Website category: auto
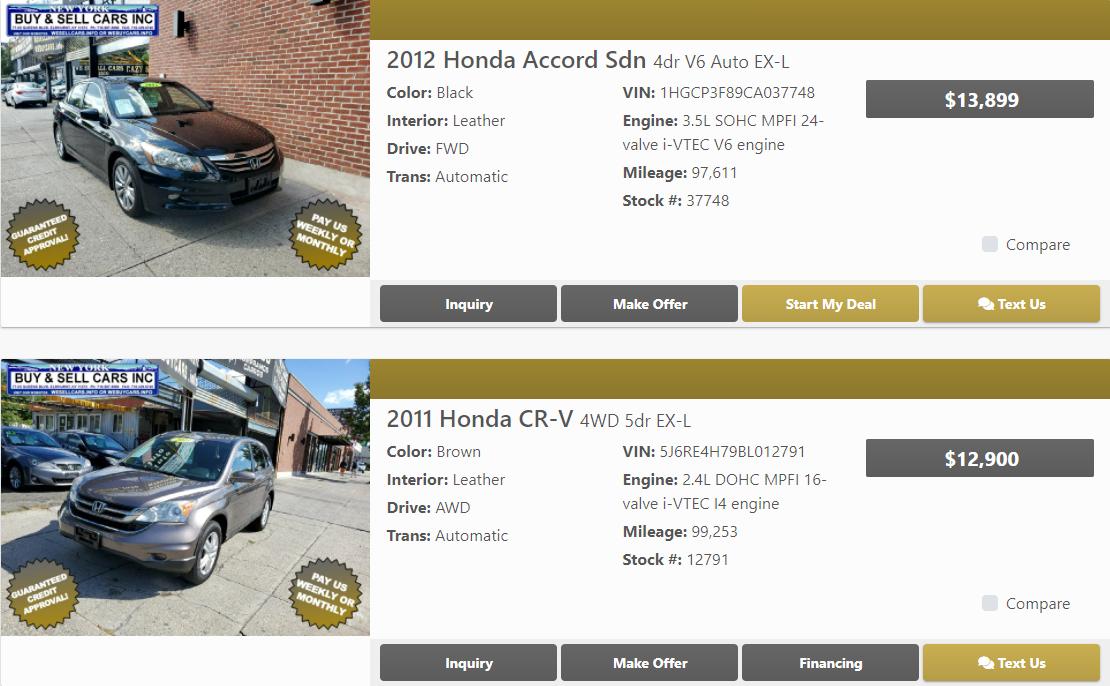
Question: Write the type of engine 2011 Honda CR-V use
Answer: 2.4L DOHC MPFI 16-valve i-VTEC I4 engine

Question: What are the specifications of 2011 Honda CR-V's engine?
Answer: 2.4L DOHC MPFI 16-valve i-VTEC I4 engine

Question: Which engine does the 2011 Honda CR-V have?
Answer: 2.4L DOHC MPFI 16-valve i-VTEC I4 engine

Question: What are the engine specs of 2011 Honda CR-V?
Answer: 2.4L DOHC MPFI 16-valve i-VTEC I4 engine

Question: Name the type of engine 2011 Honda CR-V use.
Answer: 2.4L DOHC MPFI 16-valve i-VTEC I4 engine

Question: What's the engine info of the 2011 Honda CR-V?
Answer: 2.4L DOHC MPFI 16-valve i-VTEC I4 engine

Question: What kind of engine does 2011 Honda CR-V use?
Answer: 2.4L DOHC MPFI 16-valve i-VTEC I4 engine

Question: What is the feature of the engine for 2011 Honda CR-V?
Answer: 2.4L DOHC MPFI 16-valve i-VTEC I4 engine

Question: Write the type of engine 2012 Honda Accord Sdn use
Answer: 3.5L SOHC MPFI 24-valve i-VTEC V6 engine

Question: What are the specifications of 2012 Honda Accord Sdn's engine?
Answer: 3.5L SOHC MPFI 24-valve i-VTEC V6 engine

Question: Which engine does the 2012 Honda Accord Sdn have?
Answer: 3.5L SOHC MPFI 24-valve i-VTEC V6 engine

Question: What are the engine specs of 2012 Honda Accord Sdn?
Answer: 3.5L SOHC MPFI 24-valve i-VTEC V6 engine

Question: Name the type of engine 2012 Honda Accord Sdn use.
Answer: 3.5L SOHC MPFI 24-valve i-VTEC V6 engine

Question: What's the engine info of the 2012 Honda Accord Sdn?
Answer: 3.5L SOHC MPFI 24-valve i-VTEC V6 engine

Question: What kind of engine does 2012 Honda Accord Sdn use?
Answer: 3.5L SOHC MPFI 24-valve i-VTEC V6 engine

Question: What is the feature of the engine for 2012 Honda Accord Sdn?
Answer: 3.5L SOHC MPFI 24-valve i-VTEC V6 engine

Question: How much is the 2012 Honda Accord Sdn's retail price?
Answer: $13,899

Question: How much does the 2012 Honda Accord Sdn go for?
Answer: $13,899

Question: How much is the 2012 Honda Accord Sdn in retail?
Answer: $13,899

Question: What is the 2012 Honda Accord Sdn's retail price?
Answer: $13,899

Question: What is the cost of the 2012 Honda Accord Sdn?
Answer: $13,899

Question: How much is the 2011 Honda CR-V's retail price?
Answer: $12,900

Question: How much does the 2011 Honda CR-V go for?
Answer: $12,900

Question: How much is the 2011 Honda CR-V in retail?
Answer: $12,900

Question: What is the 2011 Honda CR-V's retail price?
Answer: $12,900

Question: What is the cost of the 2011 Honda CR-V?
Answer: $12,900

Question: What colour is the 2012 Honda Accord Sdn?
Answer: Black

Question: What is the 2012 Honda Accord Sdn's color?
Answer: Black

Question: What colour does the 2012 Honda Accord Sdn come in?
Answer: Black

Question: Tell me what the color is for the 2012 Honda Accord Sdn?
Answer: Black

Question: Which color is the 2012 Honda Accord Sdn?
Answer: Black

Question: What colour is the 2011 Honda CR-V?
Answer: Brown

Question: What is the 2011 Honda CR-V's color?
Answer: Brown

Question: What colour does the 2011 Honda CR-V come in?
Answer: Brown

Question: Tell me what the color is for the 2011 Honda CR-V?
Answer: Brown

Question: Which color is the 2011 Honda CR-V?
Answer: Brown

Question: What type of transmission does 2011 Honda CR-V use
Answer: Automatic

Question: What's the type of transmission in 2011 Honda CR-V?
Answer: Automatic

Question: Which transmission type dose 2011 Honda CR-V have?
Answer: Automatic

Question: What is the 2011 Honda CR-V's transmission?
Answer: Automatic

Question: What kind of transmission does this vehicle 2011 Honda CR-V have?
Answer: Automatic

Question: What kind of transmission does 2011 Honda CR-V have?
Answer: Automatic

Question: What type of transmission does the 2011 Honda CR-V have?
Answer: Automatic

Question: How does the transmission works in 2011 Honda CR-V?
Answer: Automatic

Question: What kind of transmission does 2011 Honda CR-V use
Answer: Automatic

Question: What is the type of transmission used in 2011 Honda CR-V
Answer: Automatic

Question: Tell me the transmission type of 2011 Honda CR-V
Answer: Automatic

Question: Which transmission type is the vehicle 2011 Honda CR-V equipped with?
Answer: Automatic

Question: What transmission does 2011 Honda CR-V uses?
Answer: Automatic

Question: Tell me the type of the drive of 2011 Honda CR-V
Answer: AWD

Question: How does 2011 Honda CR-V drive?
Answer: AWD

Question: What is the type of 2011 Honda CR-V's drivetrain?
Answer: AWD

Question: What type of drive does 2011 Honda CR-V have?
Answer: AWD

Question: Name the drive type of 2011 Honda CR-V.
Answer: AWD

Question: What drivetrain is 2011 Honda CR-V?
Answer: AWD

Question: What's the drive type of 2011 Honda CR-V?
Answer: AWD

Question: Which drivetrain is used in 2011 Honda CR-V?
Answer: AWD

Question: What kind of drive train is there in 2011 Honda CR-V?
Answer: AWD

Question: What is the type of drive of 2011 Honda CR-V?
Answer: AWD

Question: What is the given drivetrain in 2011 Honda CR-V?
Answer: AWD

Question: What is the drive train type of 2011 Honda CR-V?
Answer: AWD

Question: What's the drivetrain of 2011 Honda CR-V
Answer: AWD

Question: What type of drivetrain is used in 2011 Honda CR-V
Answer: AWD

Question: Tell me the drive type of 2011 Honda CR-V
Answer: AWD